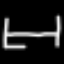
Label: bed